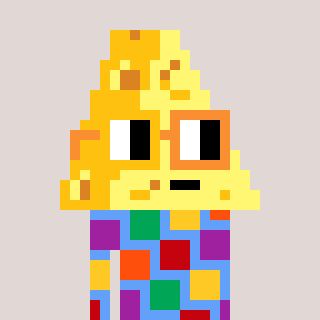
a pixel art character with square yellow and orange glasses, a cheese-shaped head and a blue-colored body on a warm background